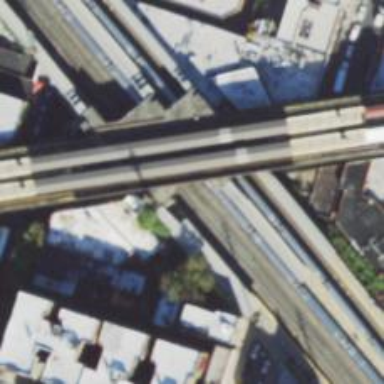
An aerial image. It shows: Bridge over electrified railway track.